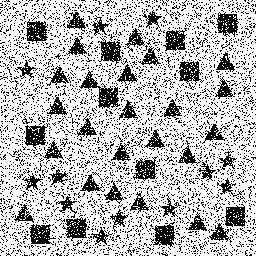
Squares: 12
Triangles: 24
Stars: 12
Total shapes: 48